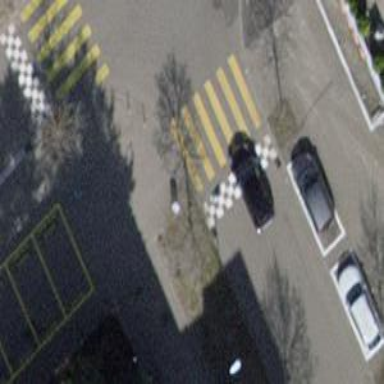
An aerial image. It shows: Kerb serving as barrier.